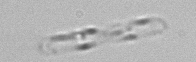
Label: Cerataulina_pelagica